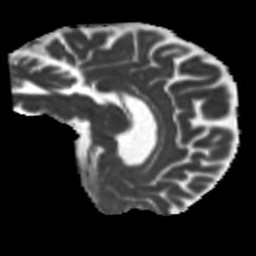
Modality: MD
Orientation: sagittal
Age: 60
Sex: male
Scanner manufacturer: siemens
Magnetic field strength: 3 T
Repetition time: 5.25 s
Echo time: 0.08 s